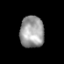
Tissue: prostate
Cell type: Epithelial cells
Senescence score: 0.3556
Nuclear area (px): 750
Mean DAPI intensity: 156.335